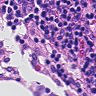
Metastatic tissue present: no